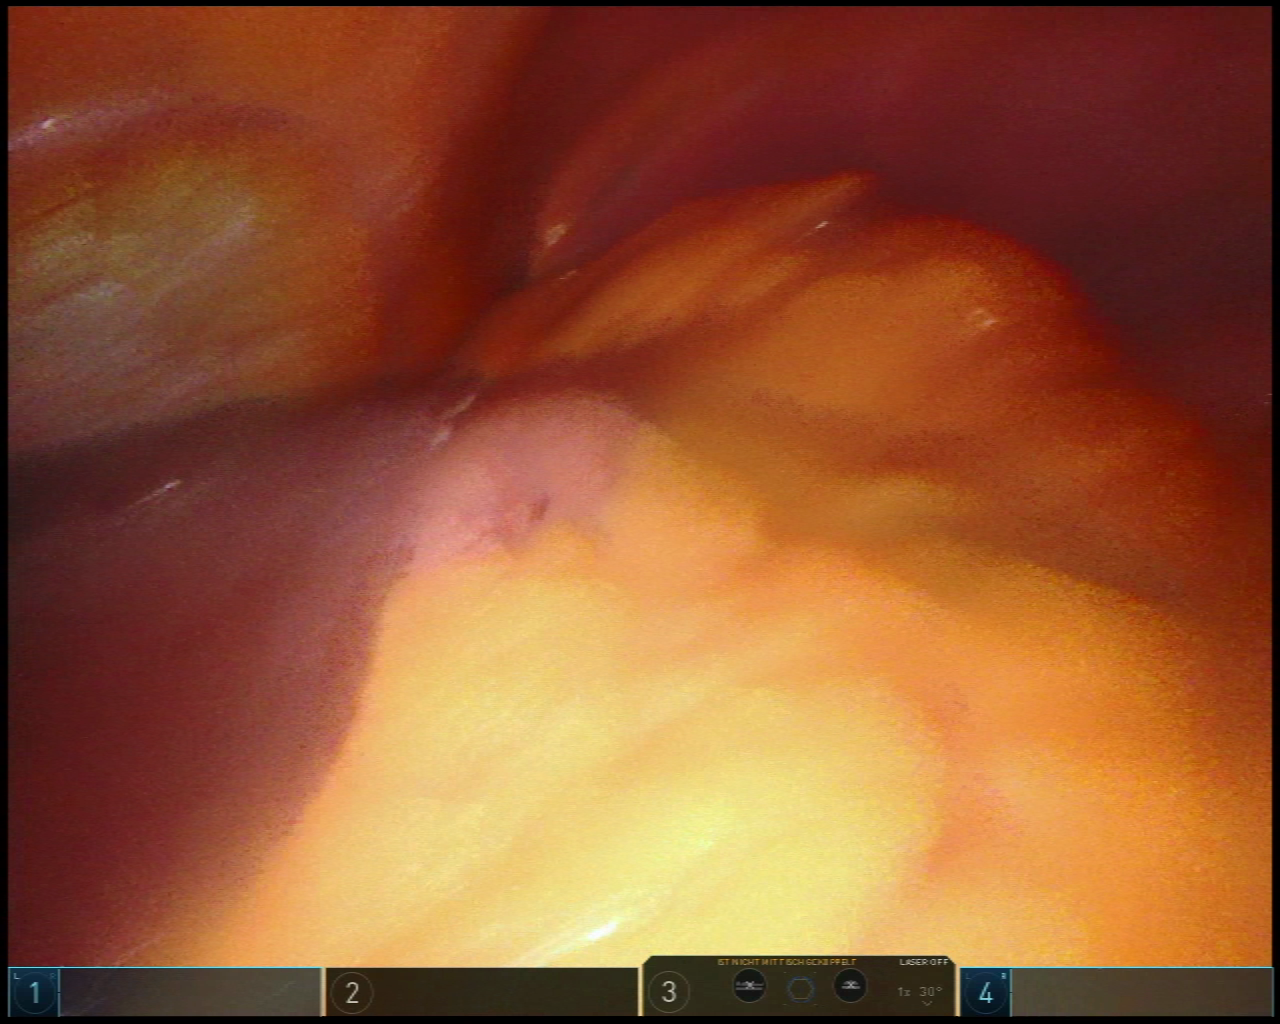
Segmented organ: liver
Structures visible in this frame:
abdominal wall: yes
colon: no
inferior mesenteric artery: no
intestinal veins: no
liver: yes
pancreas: no
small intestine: no
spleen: no
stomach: yes
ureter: no
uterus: no
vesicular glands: no